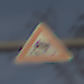
Verkehrszeichen: SchleuderOderRutschgefahr
Umgebung: Outdoor, Nature
Tageszeit: SunriseSunset
Wetter: PartlyCloudy
Licht: Natural
Jahreszeit: NotSpecified
Kontrast: MediumContrast